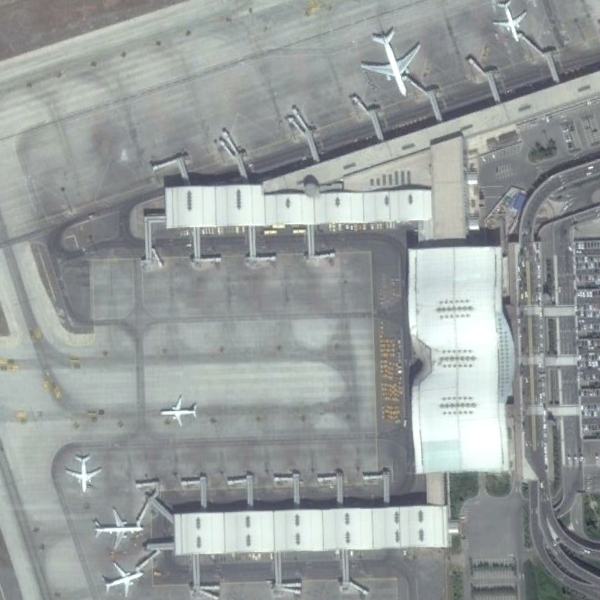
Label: Airport